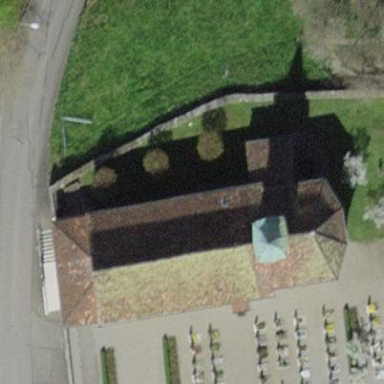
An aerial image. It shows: Building that is place of worship.